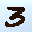
Label: 3